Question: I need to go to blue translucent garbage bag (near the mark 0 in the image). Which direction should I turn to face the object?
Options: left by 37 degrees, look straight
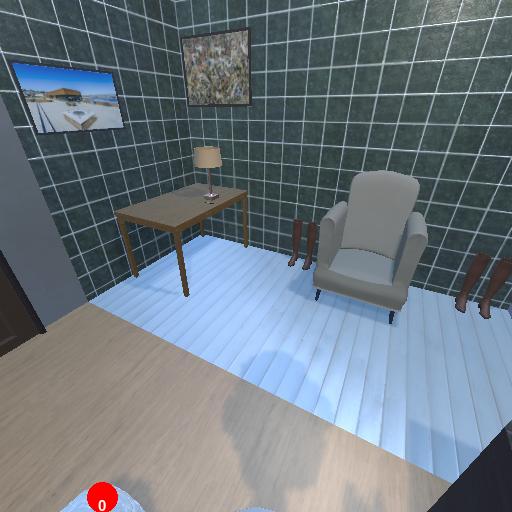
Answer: left by 37 degrees